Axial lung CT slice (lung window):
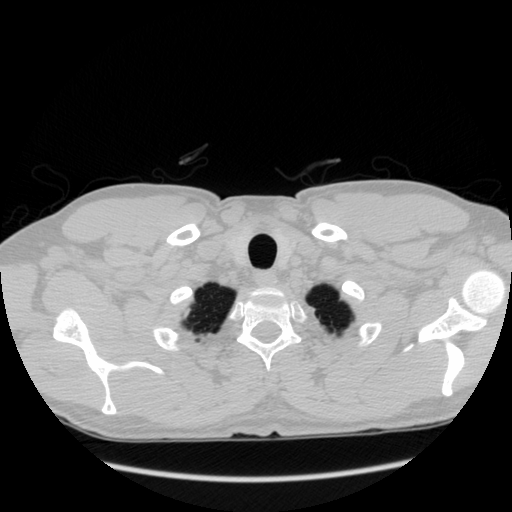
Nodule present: no